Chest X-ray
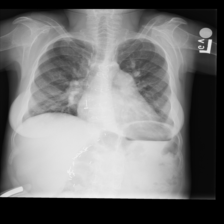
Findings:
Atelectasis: negative
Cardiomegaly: negative
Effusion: negative
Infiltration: negative
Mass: negative
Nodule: negative
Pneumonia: negative
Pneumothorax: negative
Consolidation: negative
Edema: negative
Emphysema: negative
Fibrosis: negative
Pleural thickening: negative
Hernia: negative